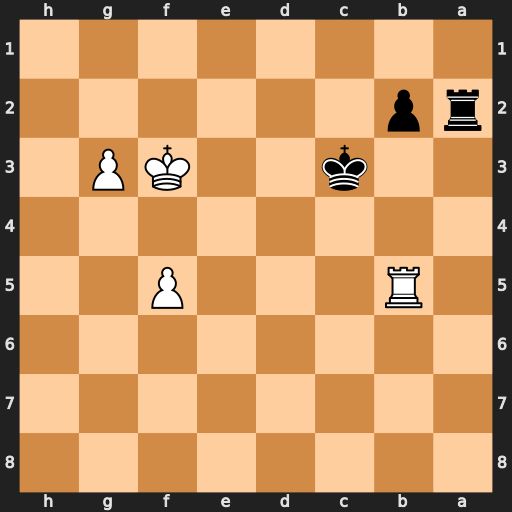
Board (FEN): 8/8/8/1R3P2/8/2k2KP1/rp6/8
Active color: b
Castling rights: -
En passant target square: -
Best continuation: Kc4 Rb8 Ra3+ Kg4 Rb3